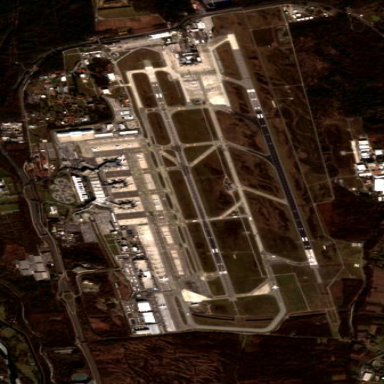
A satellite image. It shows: Area designated as runway within airport.